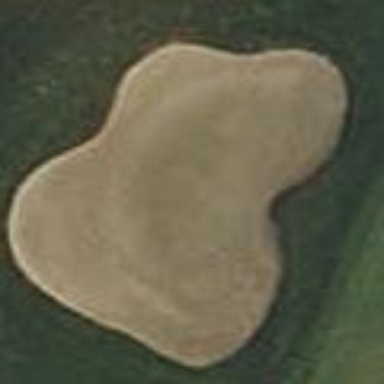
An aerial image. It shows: Sandy area is golf bunker.